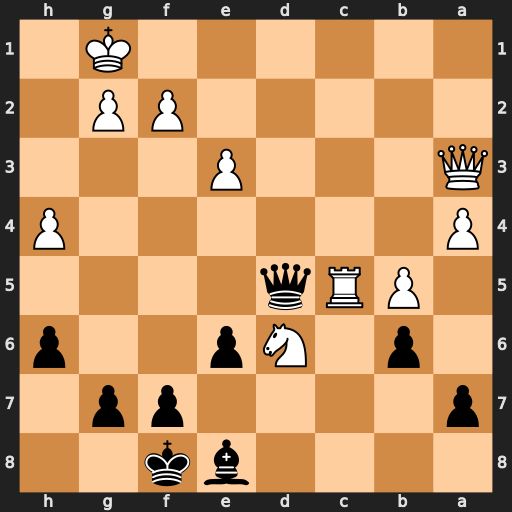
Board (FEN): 4bk2/p4pp1/1p1Np2p/1PRq4/P6P/Q3P3/5PP1/6K1
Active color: b
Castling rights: -
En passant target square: -
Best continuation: Qd1+ Kh2 Qxd6+